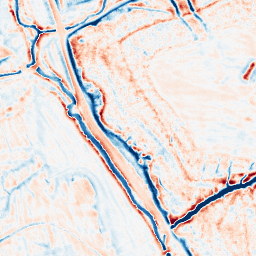
Category: edge_preserving
Decomposition family: bilateral
Decomposition parameters: d: 15
sigma_color: 150
sigma_space: 50
Upsampling method: quintic
Upsampling parameters: scale: 2
Upsampling scale: 2